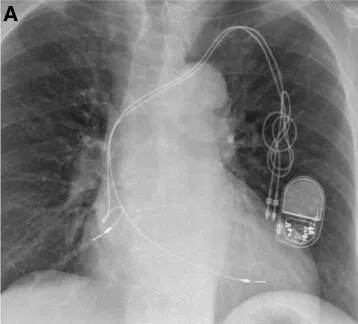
Case report 2. (A) Chest X-ray:3 months after the revision of pacing system.
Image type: radiology (x_ray)